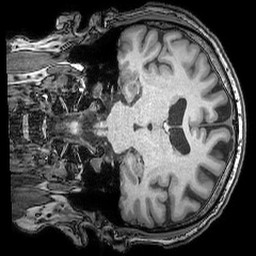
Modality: T1w
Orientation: coronal
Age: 46
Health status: ill
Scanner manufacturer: philips
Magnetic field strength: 3 T
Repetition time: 0.007 s
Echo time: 0.003501 s